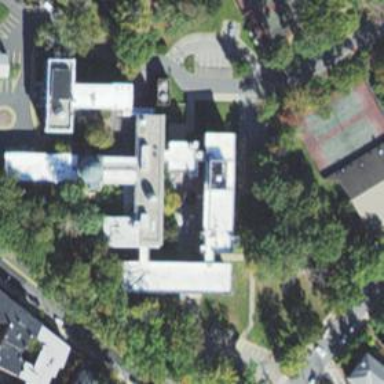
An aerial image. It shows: Observatory.